Field crop: maize
Growth stage: 2
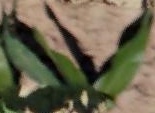
Species: maize